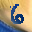
Label: 6